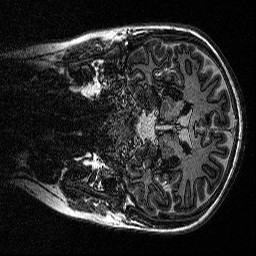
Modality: MP2RAGE
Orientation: coronal
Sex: female
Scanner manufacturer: siemens
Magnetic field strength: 3 T
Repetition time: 5 s
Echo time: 0.00292 s